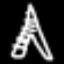
Label: The Eiffel Tower